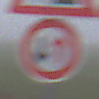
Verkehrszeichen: VorrangDesGegenverkehrs
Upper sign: Arbeitsstelle
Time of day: MorningAfternoon
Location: Outdoor (RoadRail)
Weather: Overcast
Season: NotSpecified
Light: Natural